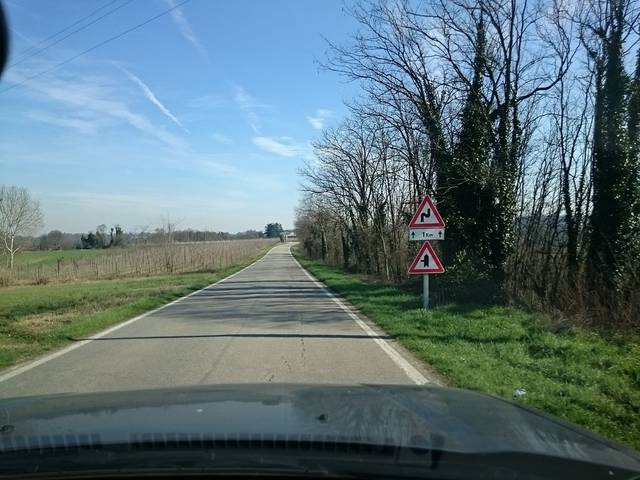
Region: Italy
Coordinates: 45.356, 10.705